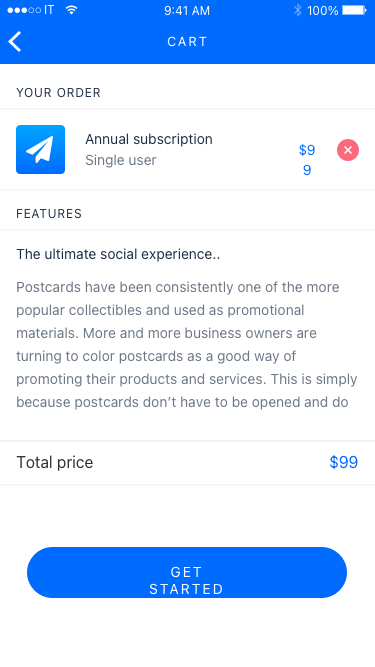
Text in this UI design:
GET STARTED
$99
Total price
Postcards have been consistently one of the more popular collectibles and used as promotional materials. More and more business owners are turning to color postcards as a good way of promoting their products and services. This is simply because postcards don’t have to be opened and do it in a way that works.
It won’t get lumped in with all the mail envelopes that people usually toss without opening.

Business owners can’t afford to make mistakes when it to comes to their promotional materials. They spend a considerable amount of money in it so they would want them to bring greater sales and profits to their business. Thus, if the postcard reveals a glossy, professional attractive picture, the recipient will likely look at the picture and turn it over to see who sent it. Then before putting it aside they might think of visiting your store on their next shopping spree. If you do not have an idea on how to design and create your own postcards asking the help of professional printers can help in creating attention-grabbing and effective postcards. These professionals have experience in advertising and printing so they can give advice on how to go about with your postcard printing. But what should you look for professional printers? First off, understand that reputable printers have time frames in completing their jobs. So ask the printer that you are considering how long it would take for them to finish your project. Have some guarantee from them about the work that will be carried out. Also, know the exact price that you will pay as often there are discounts for large print jobs. This can save you a lot of money so ask the print shop about this. Ask also for a sample of how the finished product will look like for your approval before the entire order is processed.

Printing services are increasingly becoming more affordable these days. With new technologies used in printing, each print job costs cheaper as production volume increases. The speed of turnaround time has also increased with modern printing machines. Most printing companies can print hundreds and even thousands of pages every hour. Additionally, with the selection of printing techniques available today, whichever technology you use you will find that these printing services will meet your printing needs. It is just a matter of finding the right printing service for your print job. Thus, to create an arty promotional material for more effective business advertising, turning to the professionals is a good idea. If you want to earn more profits always remember your business purpose – that is to sell your goods and services. With your people-pleasing postcards, your prospects can easily be reminded of your store.
The ultimate social experience..
FEATURES
$99
Single user
Annual subscription
YOUR ORDER
CART
100%
9:41 AM
IT